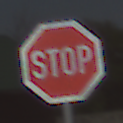
Verkehrszeichen: Stop
Umgebung: Outdoor, Nature
Tageszeit: MorningAfternoon
Wetter: PartlyCloudy
Licht: Natural
Jahreszeit: NotSpecified
Kontrast: HighContrast